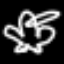
Label: frog